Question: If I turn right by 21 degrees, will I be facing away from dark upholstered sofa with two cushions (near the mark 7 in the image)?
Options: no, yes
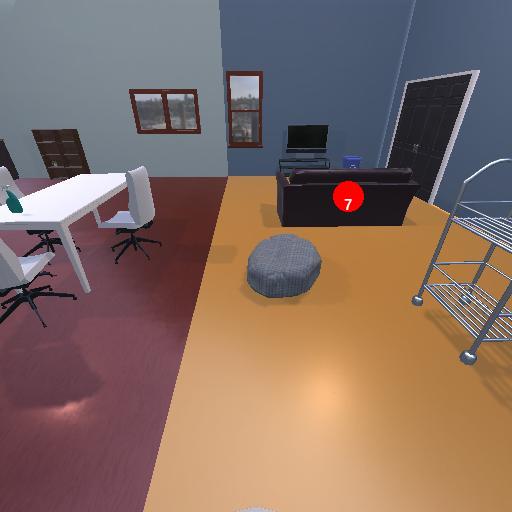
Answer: no